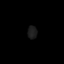
Tissue: lung
Cell type: Epithelial cells
Senescence score: 0.1609
Nuclear area (px): 117
Mean DAPI intensity: 28.496